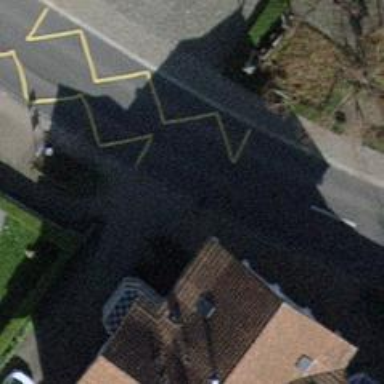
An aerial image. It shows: Footway made of paving stones.